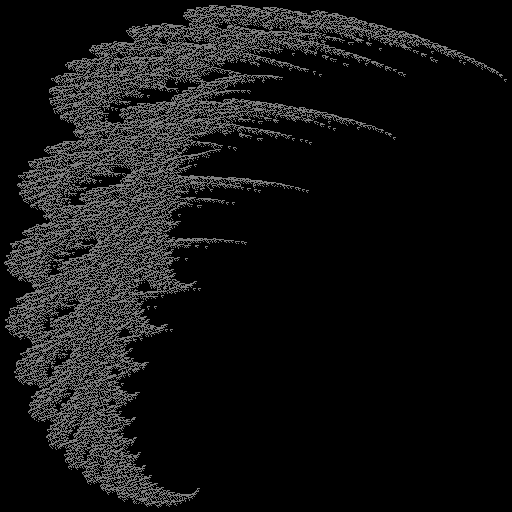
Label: snowdrift